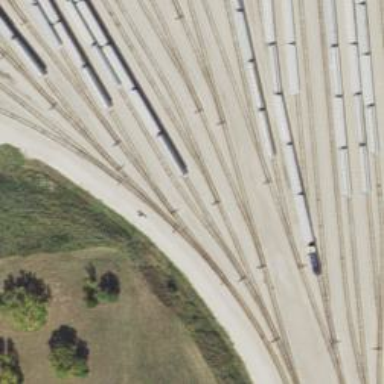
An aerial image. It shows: Railway spur service.